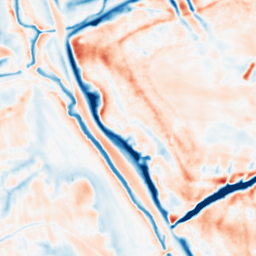
Category: multiscale
Decomposition family: dog_multiscale
Decomposition parameters: sigma_ratio: 1.6
n_scales: 4
base_sigma: 1
Upsampling method: quartic
Upsampling parameters: scale: 8
Upsampling scale: 8